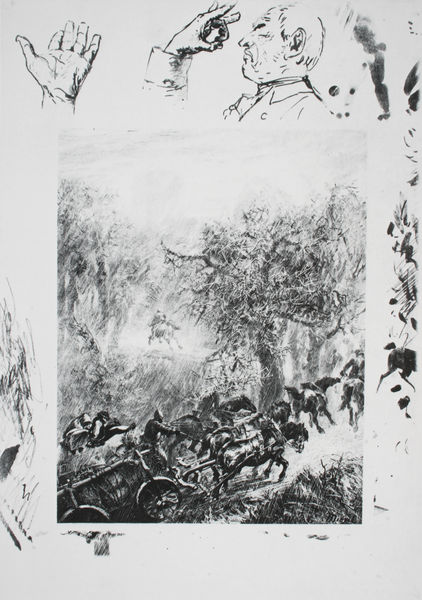
Titel: Versuche auf Stein mit Pinsel und Schabeisen - Blatt 3: Gefangenenzug im Walde
Künstler: Adolph Menzel
Standort: Berlin
Institution: Staatliche Museen zu Berlin, Kupferstichkabinett
Schlagwörter: baum, blätter, dunkel, hand, himmel, kopf, laub, mann, weiß, bäume, landschaft, menschen, äste, finger, geste, grau, kreide, licht, männer, nase, ohr, profil, schwarz, skizze, szene, zeichen, zeichnung, weg, mensch, rahmen, bild, bildnis, gesten, hände, portrait, porträt, baumstamm, hügel, stamm, zweige, wald, anhöhe, karren, pferd, pferde, reiter, räder, ritt, abhang, hang, grafik, graphik, nebel, winter, kutsche, ziehen, rand, rad, wagen, krieg, bemalt, tusche, buch, kohle, druck, radierung, lithografie, seite, schwarzweiß, uniform, soldat, kutscher, bleistift, studien, flecken, totenkopf, krieger, fuhre, rappen, pferdegespann, skizzen, kolonne, treck, lenker, fuhrwerk, pferdewagen, mähnen, schnipsen, sxchwarz, kritzelei, kriege, handfläche, kriger, handstudie, pferdefuhrwerk, parforceritt, zeichensprache, hände gesten, hauwagen